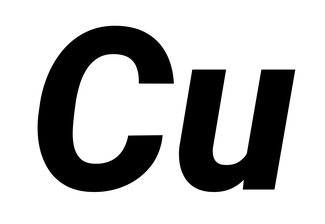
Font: Roboto-Italic_ExtraBold_Italic